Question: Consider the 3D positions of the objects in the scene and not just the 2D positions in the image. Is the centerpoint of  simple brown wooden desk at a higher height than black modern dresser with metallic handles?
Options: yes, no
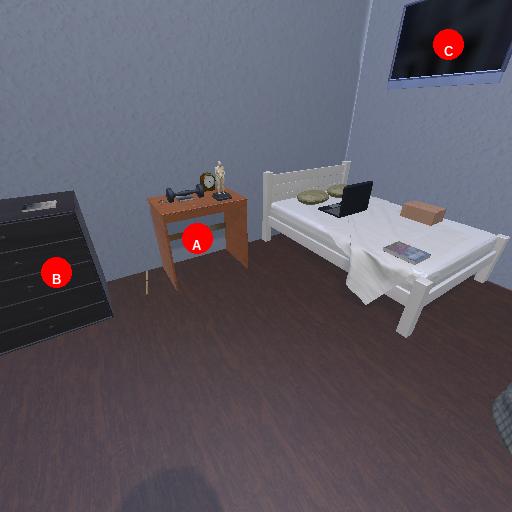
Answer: yes